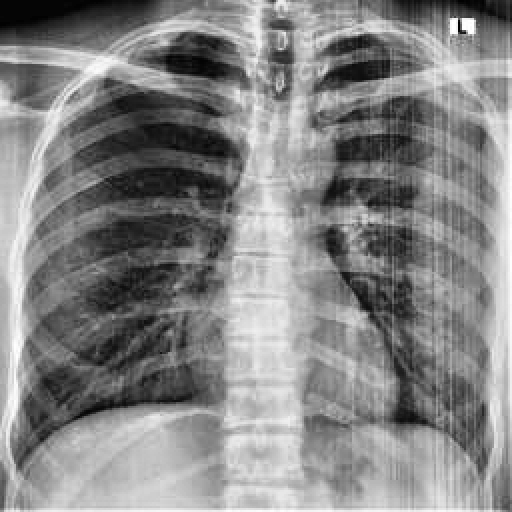
Finding: NORMAL